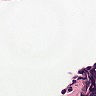
Metastatic tissue present: no